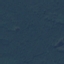
Label: Forest